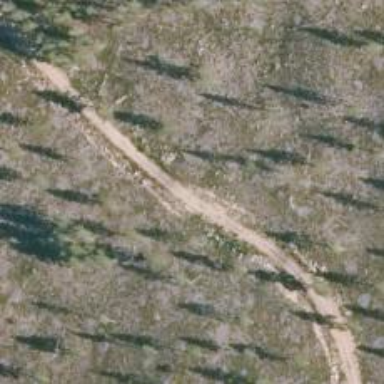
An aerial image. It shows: Track road with grade4 tracktype.